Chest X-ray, AP view. Patient: 51 years old, sex F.
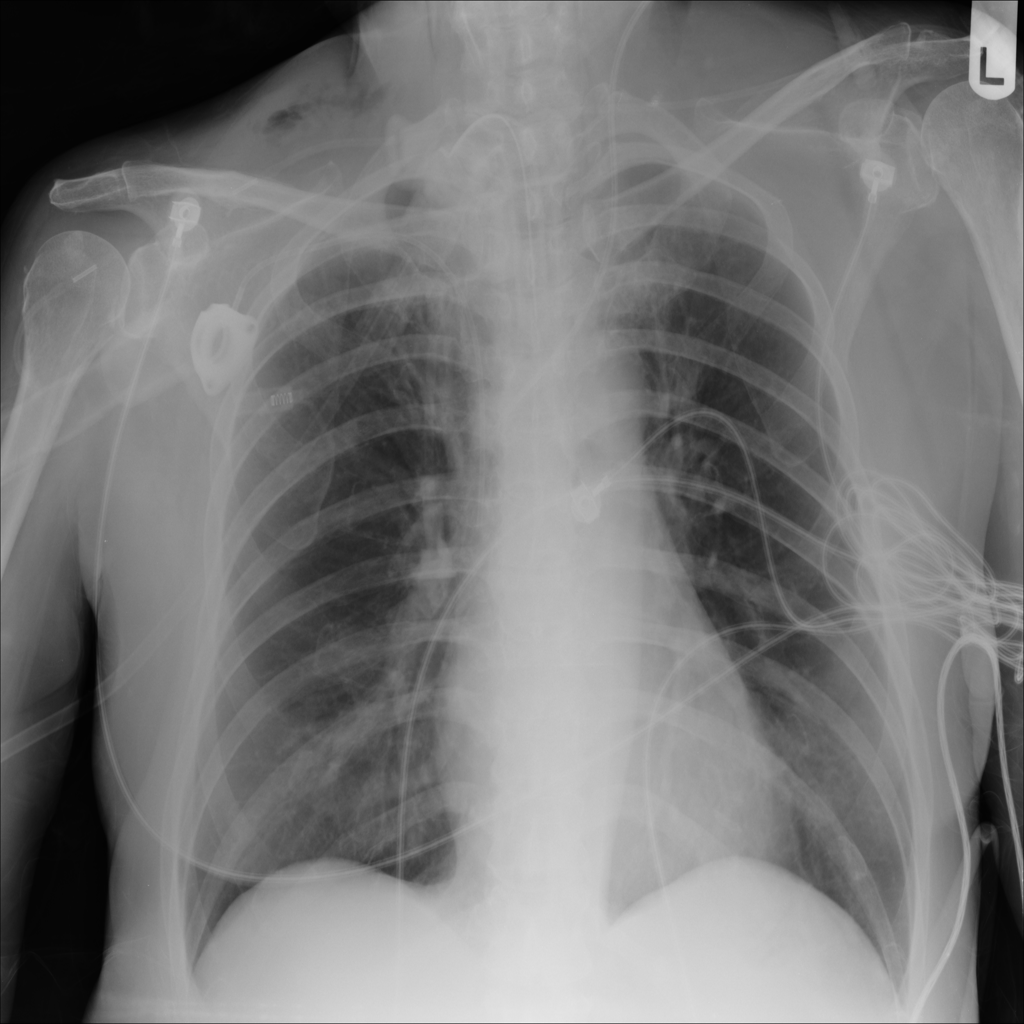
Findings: Emphysema, Infiltration